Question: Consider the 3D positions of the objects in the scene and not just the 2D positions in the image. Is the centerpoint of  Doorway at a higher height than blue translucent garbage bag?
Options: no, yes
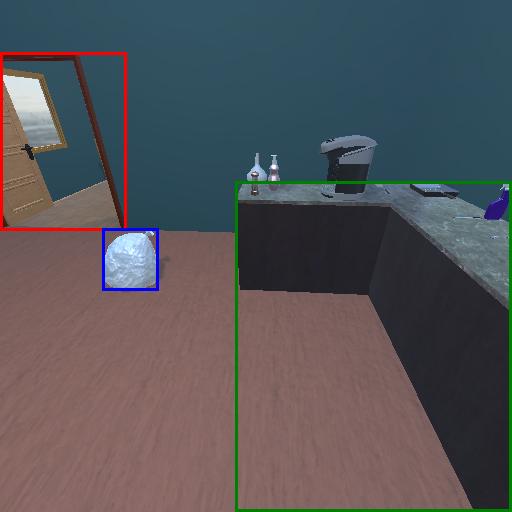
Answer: no